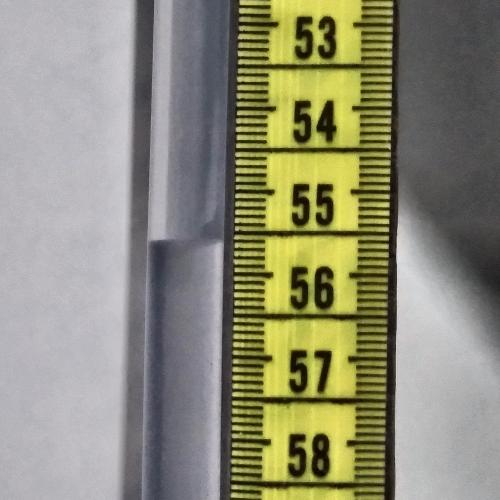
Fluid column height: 55.6 cm